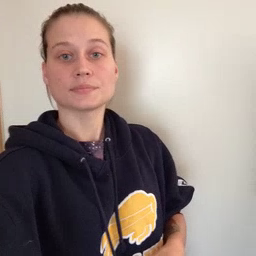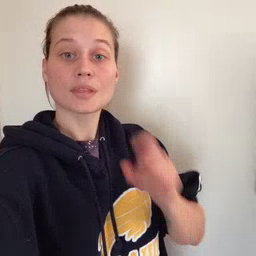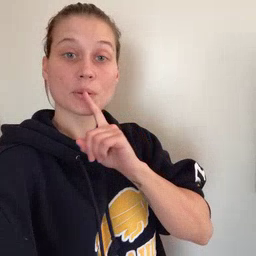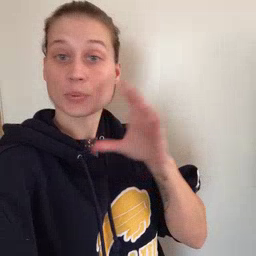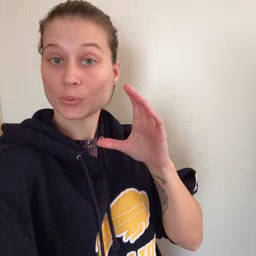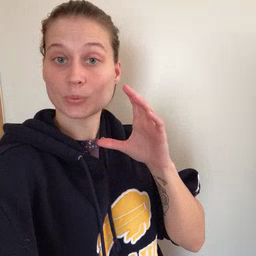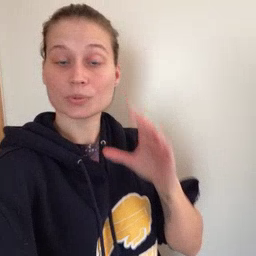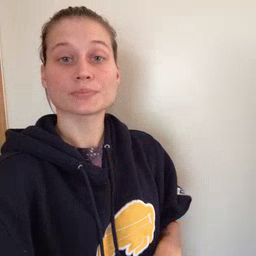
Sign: balloon